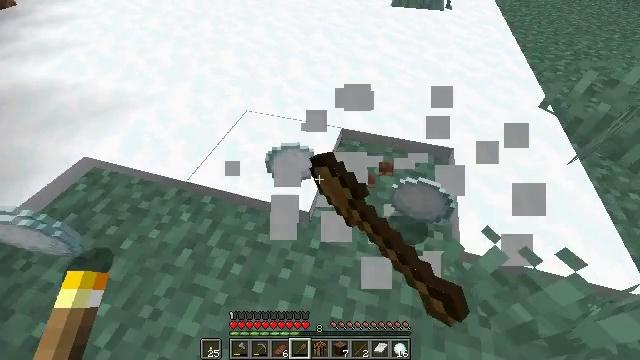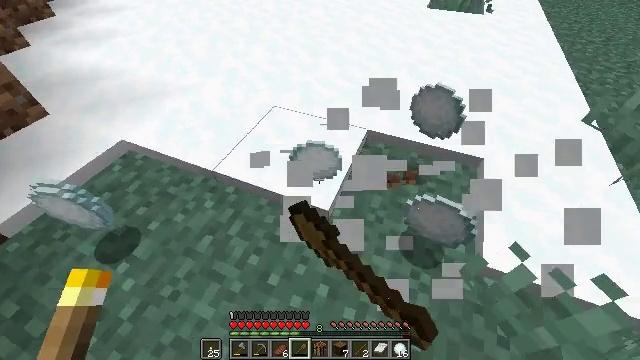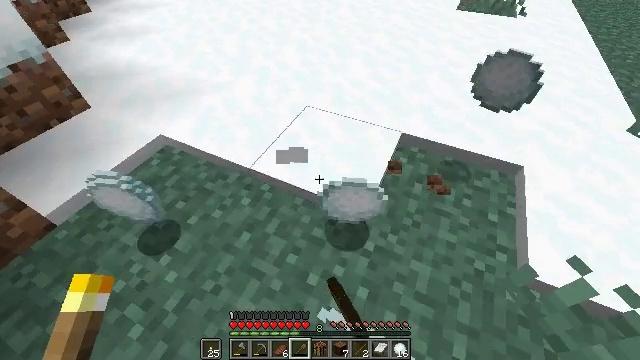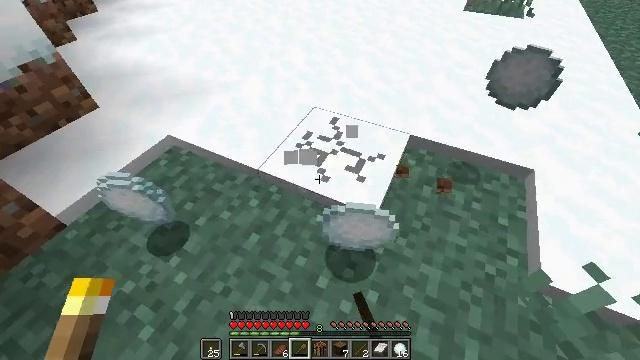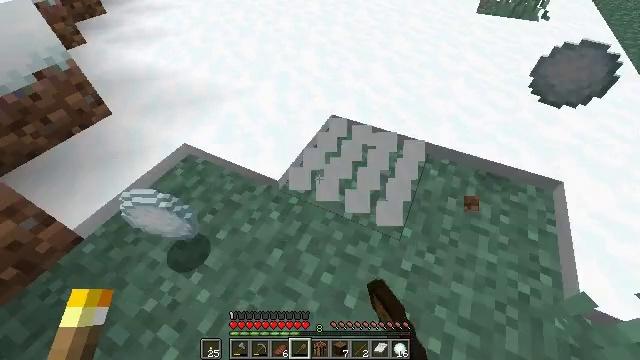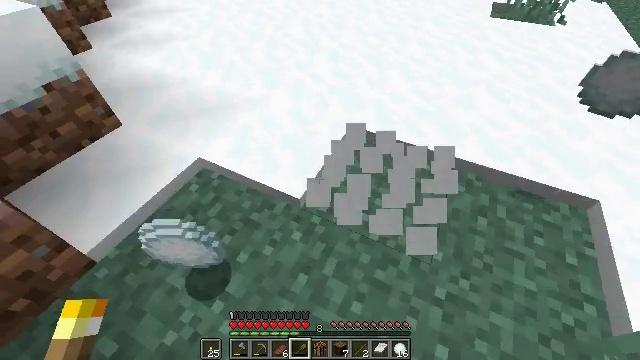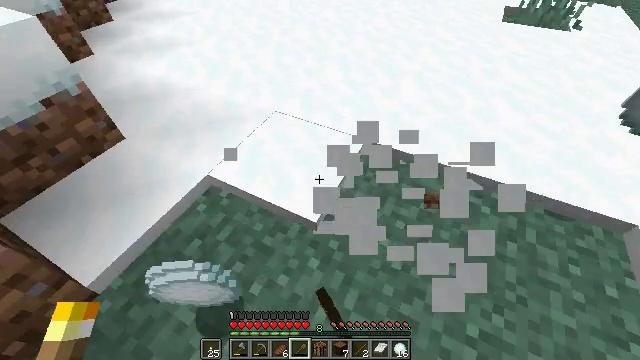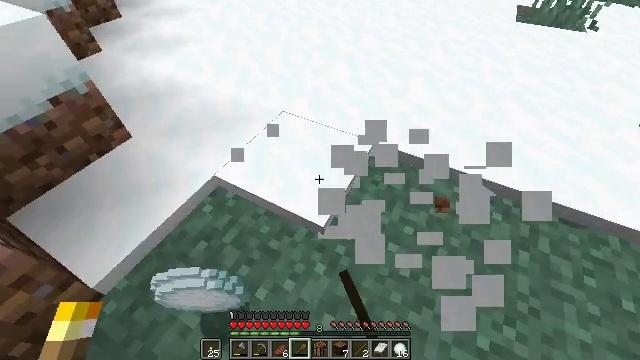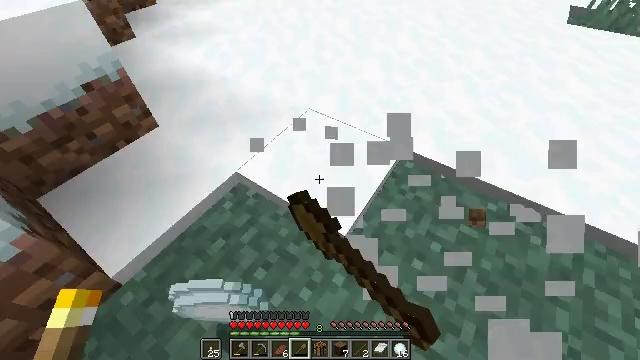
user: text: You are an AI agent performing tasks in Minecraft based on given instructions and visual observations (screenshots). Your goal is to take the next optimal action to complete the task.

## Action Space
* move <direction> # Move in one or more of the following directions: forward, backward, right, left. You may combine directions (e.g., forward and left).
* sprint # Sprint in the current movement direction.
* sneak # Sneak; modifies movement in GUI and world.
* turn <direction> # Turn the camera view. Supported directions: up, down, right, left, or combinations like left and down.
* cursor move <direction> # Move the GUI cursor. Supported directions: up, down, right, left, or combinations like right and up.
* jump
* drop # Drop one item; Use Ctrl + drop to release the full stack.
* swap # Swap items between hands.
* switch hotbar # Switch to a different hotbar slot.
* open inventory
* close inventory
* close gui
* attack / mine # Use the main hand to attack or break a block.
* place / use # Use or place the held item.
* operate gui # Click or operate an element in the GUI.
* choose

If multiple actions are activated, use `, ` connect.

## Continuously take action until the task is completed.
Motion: motion action
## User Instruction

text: Collect snow by holding the left button.
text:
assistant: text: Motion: move left, turn left, attack / mine
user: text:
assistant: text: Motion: move left, turn left, attack / mine
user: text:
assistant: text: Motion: move forward and move left, attack / mine
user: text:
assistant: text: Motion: move forward and move left, attack / mine
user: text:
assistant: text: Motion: move forward and move left, attack / mine
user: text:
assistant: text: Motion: move forward, attack / mine
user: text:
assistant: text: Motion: turn left, attack / mine
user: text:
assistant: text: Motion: turn left and down, attack / mine
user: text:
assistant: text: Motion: attack / mine